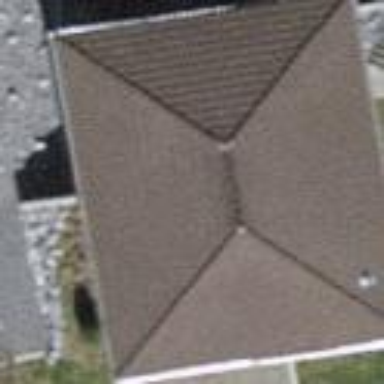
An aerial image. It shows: Detached building with tiled roof.